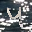
Label: 4